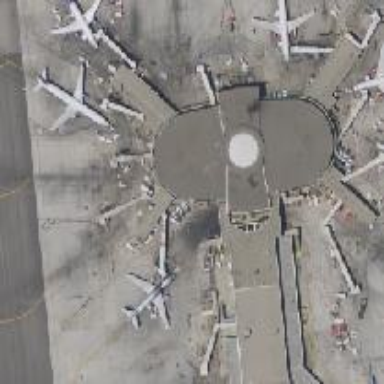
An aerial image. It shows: Airport gate.